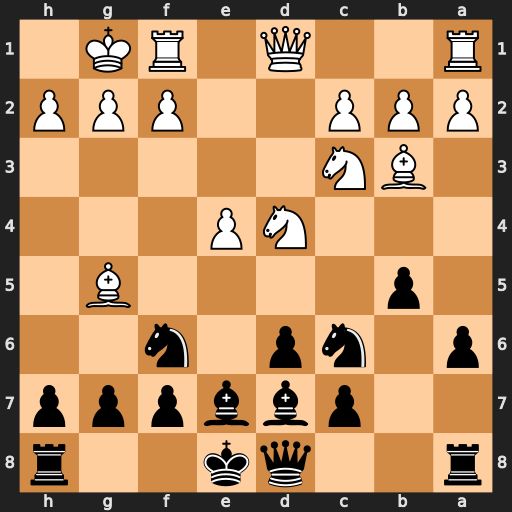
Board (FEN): r2qk2r/2pbbppp/p1np1n2/1p4B1/3NP3/1BN5/PPP2PPP/R2Q1RK1
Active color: b
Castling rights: kq
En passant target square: -
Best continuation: Nxd4 Qxd4 c5 Qd2 c4 Bxc4 bxc4